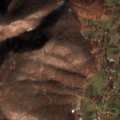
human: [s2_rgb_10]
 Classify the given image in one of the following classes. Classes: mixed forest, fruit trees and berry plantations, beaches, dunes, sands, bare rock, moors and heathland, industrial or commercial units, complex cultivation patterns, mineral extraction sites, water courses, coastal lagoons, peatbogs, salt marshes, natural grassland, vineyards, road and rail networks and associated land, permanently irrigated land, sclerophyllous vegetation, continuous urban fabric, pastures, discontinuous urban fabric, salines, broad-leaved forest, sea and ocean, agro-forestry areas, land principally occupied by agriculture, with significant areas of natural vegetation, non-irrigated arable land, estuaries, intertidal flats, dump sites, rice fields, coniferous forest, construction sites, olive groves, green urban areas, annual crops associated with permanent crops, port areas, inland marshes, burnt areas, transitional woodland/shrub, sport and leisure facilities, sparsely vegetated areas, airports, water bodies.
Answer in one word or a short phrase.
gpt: complex cultivation patterns, land principally occupied by agriculture, with significant areas of natural vegetation, broad-leaved forest, transitional woodland/shrub